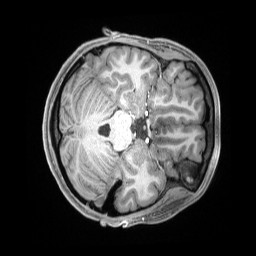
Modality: T1w
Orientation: axial
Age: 19
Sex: female
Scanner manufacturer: siemens
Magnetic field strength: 3 T
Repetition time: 2.4 s
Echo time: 0.00226 s